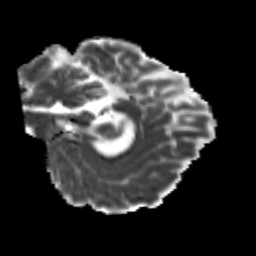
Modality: MD
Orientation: sagittal
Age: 25
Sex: female
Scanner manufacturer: siemens
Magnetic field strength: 3 T
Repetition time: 3.5 s
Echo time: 0.104 s